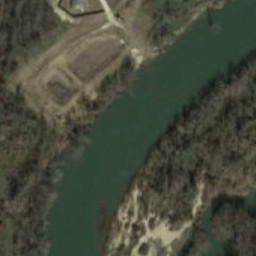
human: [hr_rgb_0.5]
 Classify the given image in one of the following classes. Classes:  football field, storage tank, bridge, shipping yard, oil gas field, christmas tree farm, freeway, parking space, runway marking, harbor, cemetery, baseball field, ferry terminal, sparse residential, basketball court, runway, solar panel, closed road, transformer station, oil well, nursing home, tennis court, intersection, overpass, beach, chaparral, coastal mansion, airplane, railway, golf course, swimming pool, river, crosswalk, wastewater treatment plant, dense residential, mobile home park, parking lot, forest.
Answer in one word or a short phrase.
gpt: river